Question: I try a simple insert query in , but it always return with error.
I tried out , , and also, but every functions return various errors.
I have a table:

I have an array:
'''
Array
(
[name] => Overview
[weight] => 0
[group] => left
[checked] => 0
[tid] => 96
[nid] => 20
)
'''
With var_dump it looks like this:
'''
array(6) { ["name"]=> string(8) "Overview" ["weight"]=> int(0) ["group"]=> string(4) "left" ["checked"]=> int(0) ["tid"]=> int(96) ["nid"]=> int(20) }
'''
My code, which gives the error:
'''
$id = db_insert('tabledrag_menu')->fields($adat)->execute();
'''
When i use the , it return with this error message:
> PDOException: SQLSTATE[42000]: Syntax error or access violation: 1064
You have an error in your SQL syntax; check the manual that
corresponds to your MySQL server version for the right syntax to use
near 'group, checked, tid, nid) VALUES ('Overview', '0', 'left', '0',
'96', '20')' at line 1: INSERT INTO {tabledrag_menu} (name, weight,
group, checked, tid, nid) VALUES (:db_insert_placeholder_0,
:db_insert_placeholder_1, :db_insert_placeholder_2,
:db_insert_placeholder_3, :db_insert_placeholder_4,
:db_insert_placeholder_5); Array ( [:db_insert_placeholder_0] =>
Overview [:db_insert_placeholder_1] => 0 [:db_insert_placeholder_2] =>
left [:db_insert_placeholder_3] => 0 [:db_insert_placeholder_4] => 96
[:db_insert_placeholder_5] => 20 )
I think, this part causes the error, but i don't know how to fix it:
> VALUES ('Overview', '0', 'left', '0',
'96', '20')
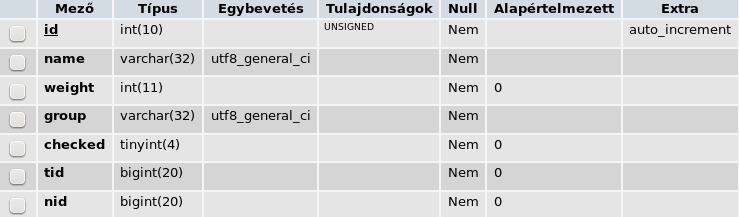
Answer: Group is MySql reserved word. Try using some other name for that field.